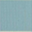
Piece: xx